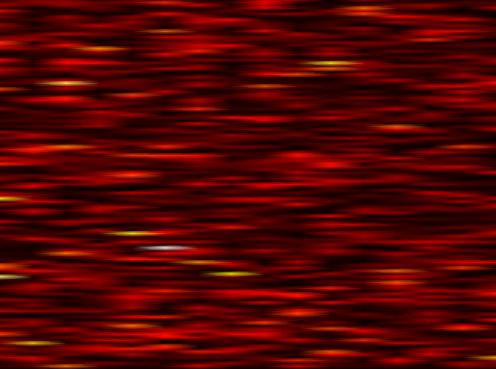
Label: OFDM